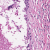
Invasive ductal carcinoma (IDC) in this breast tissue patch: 0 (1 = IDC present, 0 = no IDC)